Question: I have the following HTML:
'''
<div id="a"><div id="b">aga ad gdas ga gs ds da dgs sd ds dg gdgsdgwa</div></div>
'''
And CSS:
'''
#a, #b {
position: absolute;
height: 10px;
font-size: 10px;
white-space:nowrap;
display: block;
}
#a {
width: 200px;
overflow: hidden;
}
'''
And Javascript:
'''
var x = 0;
setInterval(function() {
if ($('#b').position().left < (-$('#b').width())) {
x = 305;
}
$('#b').css('left', (x--) + 'px')
}, 50);
'''
Which runs fine in Firefox and Internet Explorer, however on Google Chrome 17 it shows a blue line at the end of the sentence. <URL>.

How can I fix it?
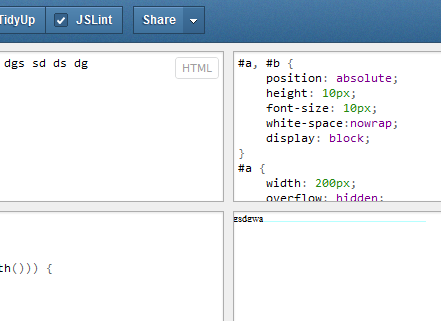
Answer: I'm pretty sure that it's a font redraw/rendering glitch. I've seen it in Java. It probably has little to do with your JS and CSS (fortunately and unfortunately).
The trick is to force it to redraw where the streak is being made. Fortunately, that's easily fixed in this scenario: just add 'padding-right:1px;' to the '#b' element.
---
Edit: You may want to consider submitting this bug to Google/Apple (as the problem occurs in both Chrome and Safari).